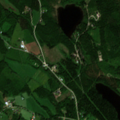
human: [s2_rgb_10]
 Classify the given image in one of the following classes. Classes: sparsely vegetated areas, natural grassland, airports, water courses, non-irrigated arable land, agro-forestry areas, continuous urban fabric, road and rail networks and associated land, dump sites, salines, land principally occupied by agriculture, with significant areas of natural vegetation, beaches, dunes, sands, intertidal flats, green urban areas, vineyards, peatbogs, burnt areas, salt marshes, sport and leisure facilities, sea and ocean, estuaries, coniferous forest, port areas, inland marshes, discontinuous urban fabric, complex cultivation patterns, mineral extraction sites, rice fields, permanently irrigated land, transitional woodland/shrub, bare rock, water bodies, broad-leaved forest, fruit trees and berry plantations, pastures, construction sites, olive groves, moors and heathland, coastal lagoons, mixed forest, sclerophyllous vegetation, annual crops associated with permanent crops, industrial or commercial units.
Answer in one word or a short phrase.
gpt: discontinuous urban fabric, land principally occupied by agriculture, with significant areas of natural vegetation, broad-leaved forest, mixed forest, transitional woodland/shrub, water courses